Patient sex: M
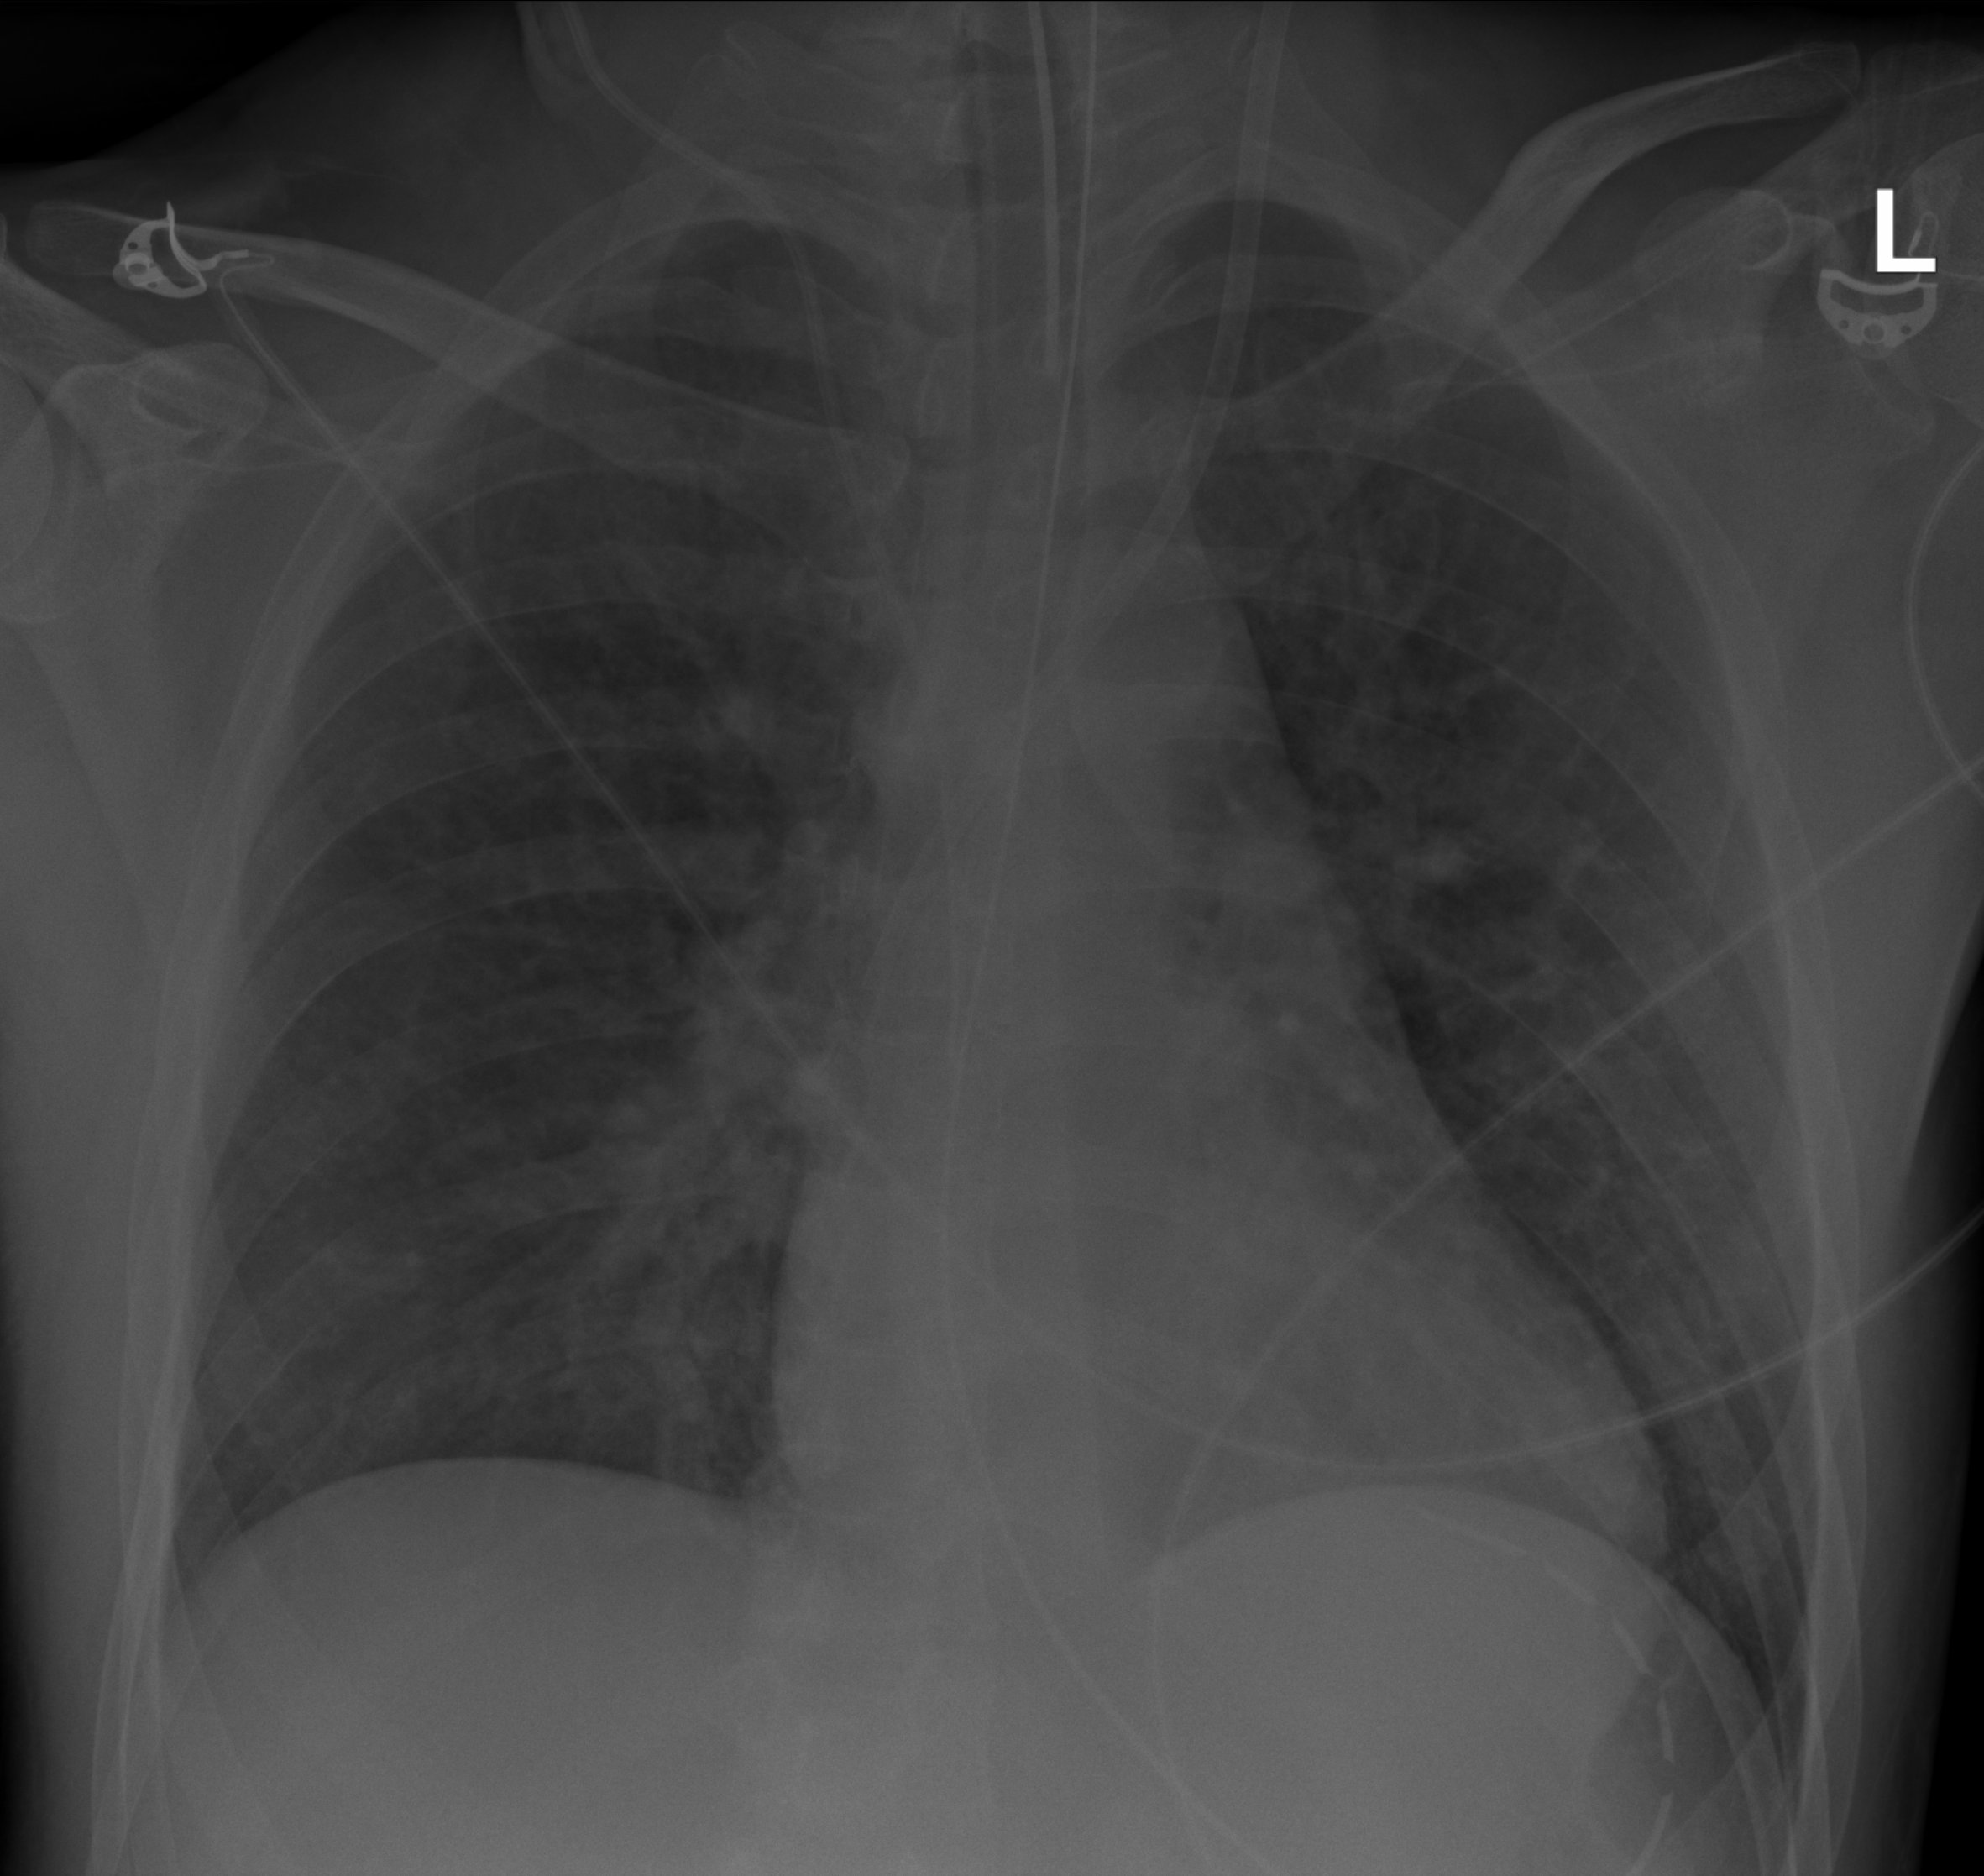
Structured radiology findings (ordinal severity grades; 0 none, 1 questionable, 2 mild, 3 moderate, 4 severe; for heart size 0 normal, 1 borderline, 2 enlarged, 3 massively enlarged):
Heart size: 0
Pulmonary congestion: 2
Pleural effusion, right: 0
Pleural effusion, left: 0
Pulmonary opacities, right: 2
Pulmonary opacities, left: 2
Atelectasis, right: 2
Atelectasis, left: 0